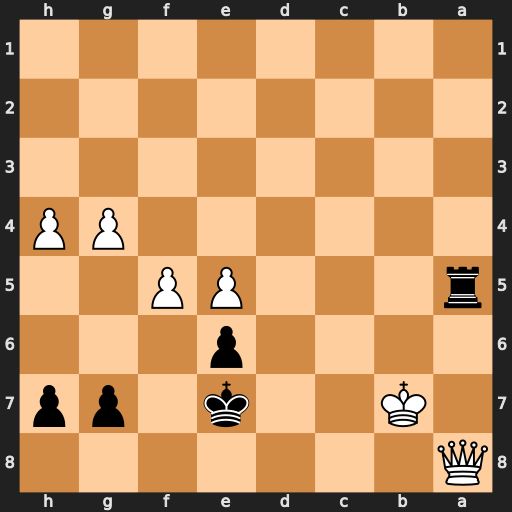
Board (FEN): Q7/1K2k1pp/4p3/r3PP2/6PP/8/8/8
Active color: b
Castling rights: -
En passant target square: -
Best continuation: Rxa8 Kxa8 h5 f6+ gxf6